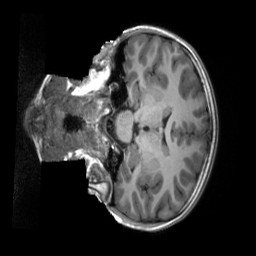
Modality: T1w
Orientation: coronal
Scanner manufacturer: siemens
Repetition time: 2.3 s
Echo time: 0.00229 s